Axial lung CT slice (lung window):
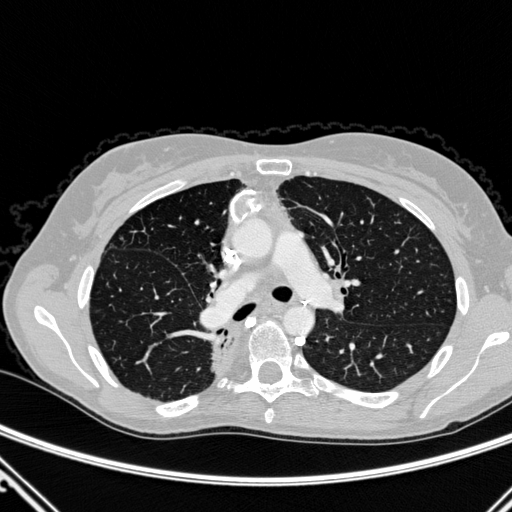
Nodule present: no